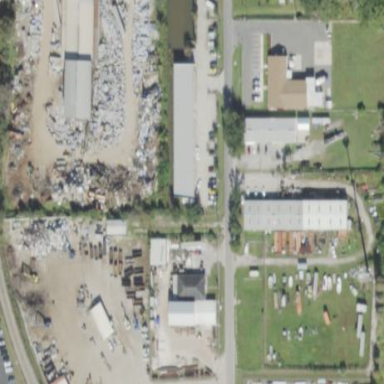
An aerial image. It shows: Scrap yard situated in industrial area.